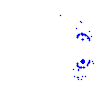
Particle: electron